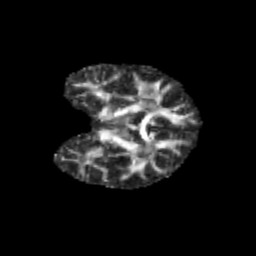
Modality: FA
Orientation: coronal
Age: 14
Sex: female
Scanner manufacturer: siemens
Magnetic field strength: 3 T
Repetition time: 3.8 s
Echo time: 0.07 s